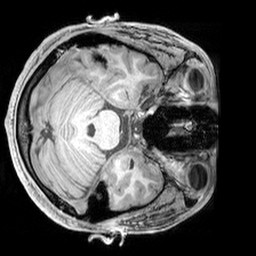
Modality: T1w
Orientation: axial
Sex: male
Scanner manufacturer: siemens
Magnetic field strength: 3 T
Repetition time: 2.3 s
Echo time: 0.00226 s